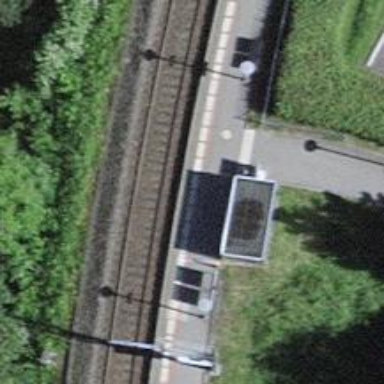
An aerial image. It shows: Shelter at railway halt.